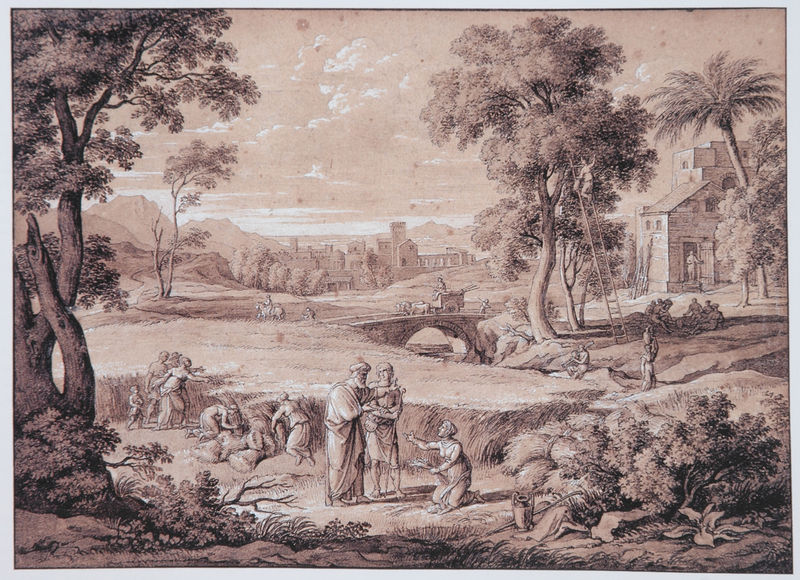
Titel: Ruth und Boas
Künstler: Joseph Anton Koch
Standort: Schweinfurt
Institution: Museum Georg Schäfer
Schlagwörter: baum, felsen, himmel, mann, schatten, wasser, weiß, wolken, bäume, fluss, frauen, landschaft, menschen, stadt, äste, fenster, frau, licht, männer, schwarz, stroh, tür, dach, gebäude, gras, haus, weg, gespräch, alt, bart, bibel, falten, ast, bach, baumstamm, feld, ferne, gräser, halme, horizont, häuser, natur, strauch, brücke, busch, büsche, gebüsch, pfad, sträucher, gewänder, kind, paar, personen, pflanzen, renaissance, rosa, bauern, karren, kinder, pferd, pferde, reiter, stock, turm, amphore, krug, vase, pflücken, spanien, bogen, fassade, ort, stab, ernte, getreide, weizen, berge, gebirge, hang, dorf, dächer, grafik, graphik, kutsche, sepia, arbeiter, figuren, wagen, leiter, stämme, spielen, palme, bauer, kornfeld, ruine, alter, greis, suchen, orient, palast, druck, druckgraphik, gewunden, radierung, stich, knien, treffen, schimmel, wurzeln, agave, bettler, palmen, plateau, bettlerin, absatz, eimer, kupferstich, turban, bitten, angler, betteln, fuhrwerk, vorstadt, distanz, stick, wolkenb, graphk, gefährt, ernten, hintergrunf, garbe, eichnung, mauren, kulturlandschaft, schnitterinnen, begenung, dattelbäume, plateua, tropen, palemn, 19. jahrhundert, bettelei, laubäume